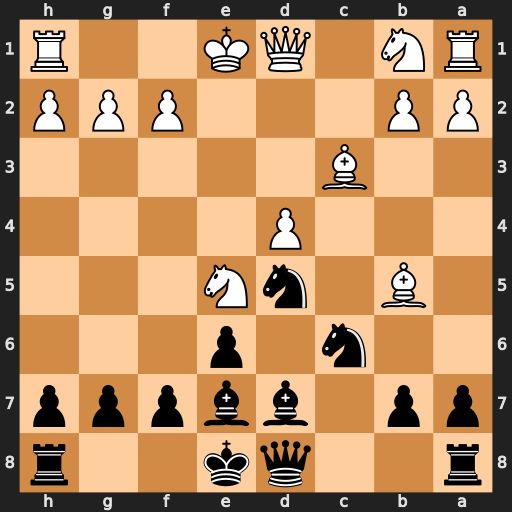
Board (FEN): r2qk2r/pp1bbppp/2n1p3/1B1nN3/3P4/2B5/PP3PPP/RN1QK2R
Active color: b
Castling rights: KQkq
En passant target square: -
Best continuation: Nxe5